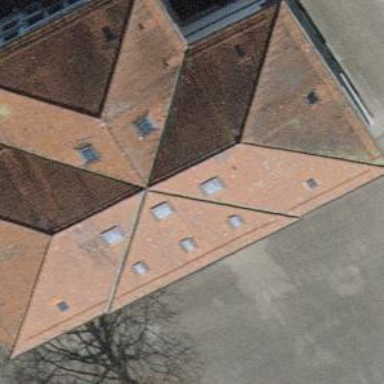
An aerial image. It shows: School building.